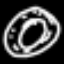
Label: donut